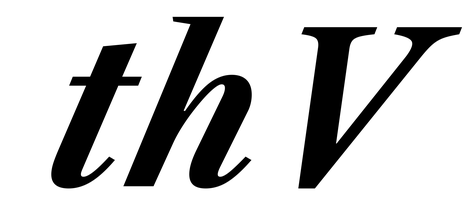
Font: LibreCaslonText-Italic_Bold_Italic